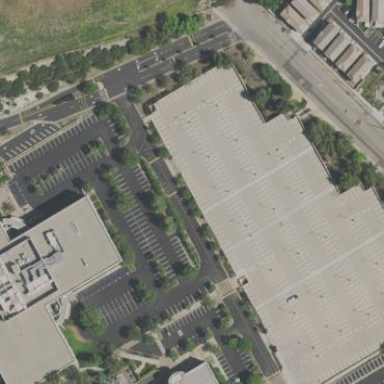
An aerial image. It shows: Multi-storey parking facility.